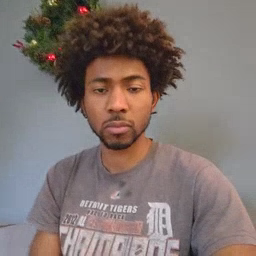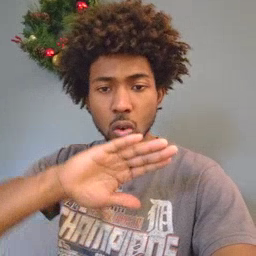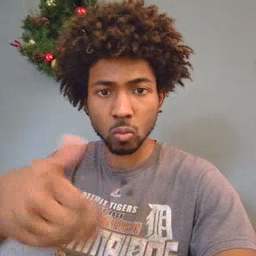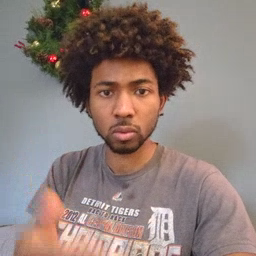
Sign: all